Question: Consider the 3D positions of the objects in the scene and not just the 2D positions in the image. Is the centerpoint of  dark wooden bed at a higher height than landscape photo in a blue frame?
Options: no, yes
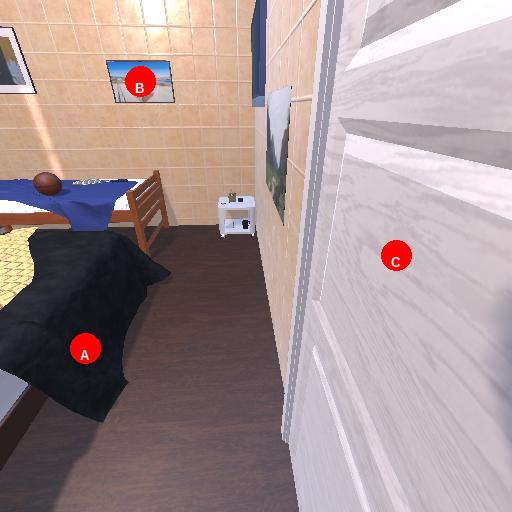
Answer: no